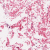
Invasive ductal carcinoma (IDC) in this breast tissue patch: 0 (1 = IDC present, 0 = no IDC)